Question: I have three view on the same place. I need to show them like they are in a serial page.

When btn1 pressed view1 need to show. When I change view to view3 the view 1 & 2 two should slide to left so that user thinks these views are serial, as in the pic.
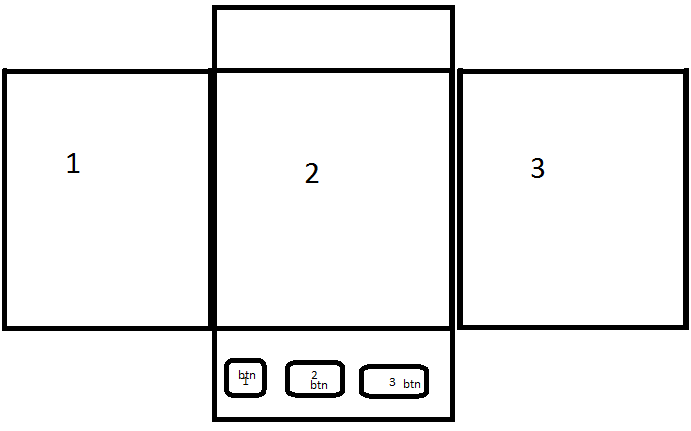
Answer: You have to use and for your requirement. Below link provides how to use ViewFlipper and animation. Understand the code in this example and modify this to your actual layouts and requirements.
<URL>
You can use ViewPager also, but it is some what typical than ViewFlipper.